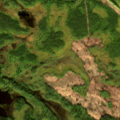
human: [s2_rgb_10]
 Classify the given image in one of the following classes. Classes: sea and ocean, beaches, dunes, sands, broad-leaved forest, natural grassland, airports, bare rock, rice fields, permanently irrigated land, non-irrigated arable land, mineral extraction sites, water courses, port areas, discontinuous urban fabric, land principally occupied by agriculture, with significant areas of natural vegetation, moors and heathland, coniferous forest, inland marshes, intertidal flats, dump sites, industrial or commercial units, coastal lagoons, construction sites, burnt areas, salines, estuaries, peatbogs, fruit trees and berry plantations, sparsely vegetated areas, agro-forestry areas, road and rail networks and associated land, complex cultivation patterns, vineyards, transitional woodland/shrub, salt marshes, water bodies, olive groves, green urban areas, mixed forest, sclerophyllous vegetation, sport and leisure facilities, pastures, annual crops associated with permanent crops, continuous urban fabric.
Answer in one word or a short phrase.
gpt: coniferous forest, transitional woodland/shrub, water bodies